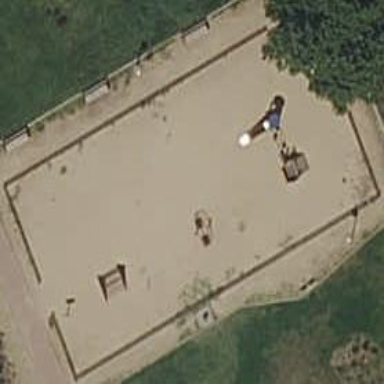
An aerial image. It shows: Playground area for leisure activities on the land.